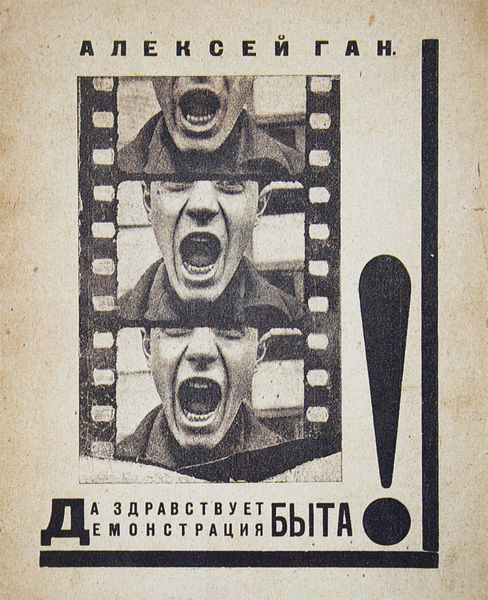
Titel: "Es lebe die Demonstration des neuen Alltags"
Künstler: Alexej Gan
Standort: San Diego (California)
Institution: Collection of Helix Art Center
Schlagwörter: mann, ausschnitt, russland, werbung, streifen, foto, plakat, ausstellung, rolle, schreien, film, schrei, russisch, dia, kyrillisch, filmrolle, ausrufezeichen